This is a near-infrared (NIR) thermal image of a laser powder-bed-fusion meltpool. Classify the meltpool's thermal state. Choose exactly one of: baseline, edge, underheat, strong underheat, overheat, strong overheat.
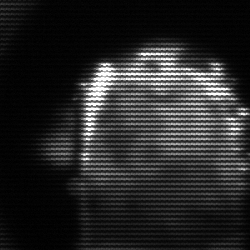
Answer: baseline